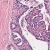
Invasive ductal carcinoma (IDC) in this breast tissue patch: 0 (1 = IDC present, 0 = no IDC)